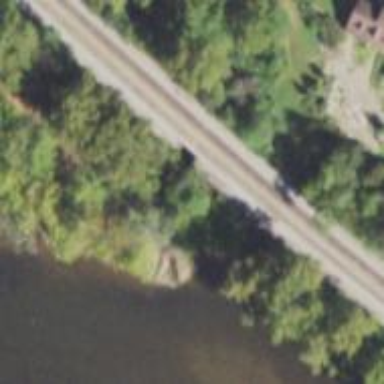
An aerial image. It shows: Bridge over railway tracks with two rails.